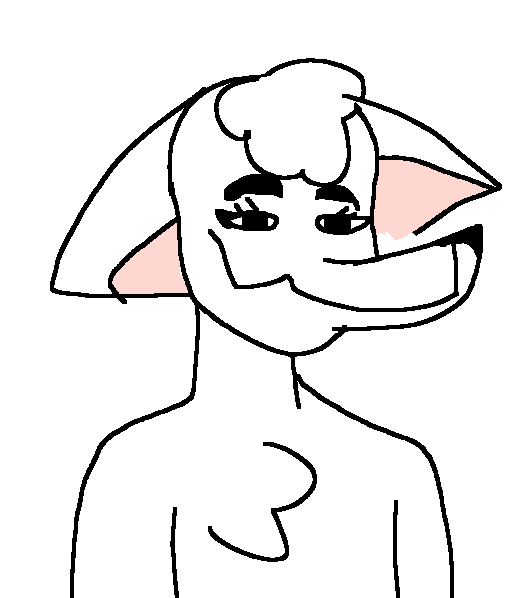
Label: 5_Animal